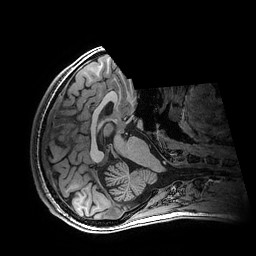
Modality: T1w
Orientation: axial
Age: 20
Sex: female
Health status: healthy